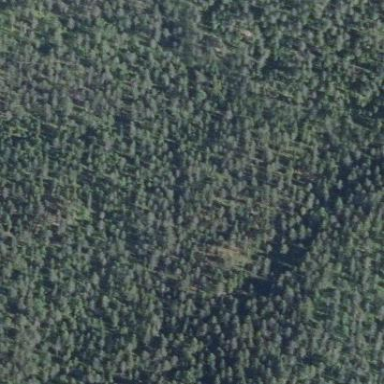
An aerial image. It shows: Needle-leaved woodland.